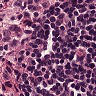
Metastatic tissue present: no